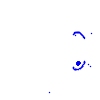
Particle: pion